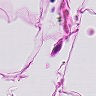
Metastatic tissue present: no